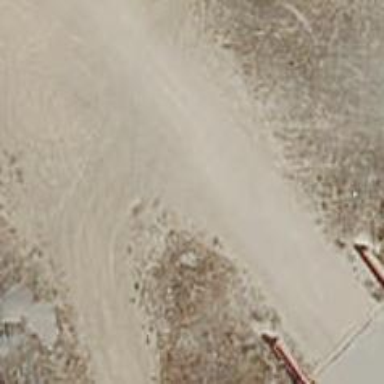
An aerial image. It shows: Dirt track road on bridge with grade 2 tracktype.